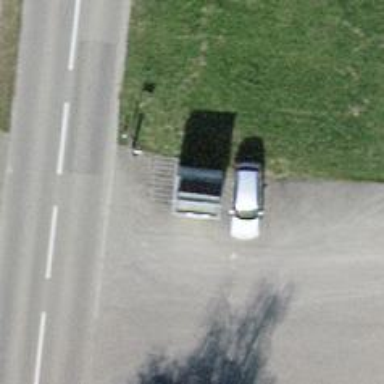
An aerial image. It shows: Bus stop with platform for public transport.